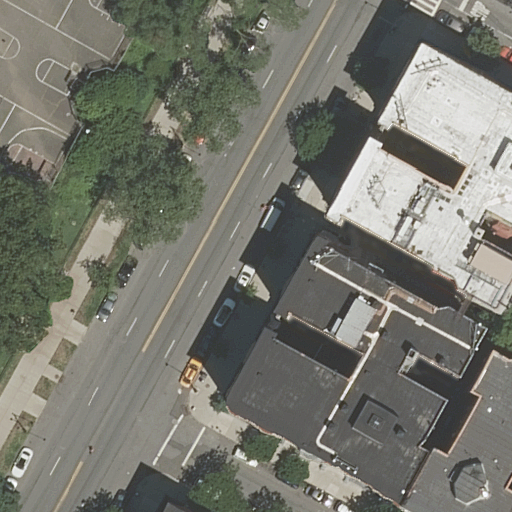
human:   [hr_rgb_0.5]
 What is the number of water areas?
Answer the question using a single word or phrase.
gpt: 0

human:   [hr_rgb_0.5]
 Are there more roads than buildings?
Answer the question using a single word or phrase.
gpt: no

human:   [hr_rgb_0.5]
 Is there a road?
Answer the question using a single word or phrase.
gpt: yes

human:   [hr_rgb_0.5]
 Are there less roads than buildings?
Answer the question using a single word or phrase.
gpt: yes

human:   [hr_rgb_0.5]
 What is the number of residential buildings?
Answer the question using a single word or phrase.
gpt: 4

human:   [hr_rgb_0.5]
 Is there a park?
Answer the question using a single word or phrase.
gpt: yes

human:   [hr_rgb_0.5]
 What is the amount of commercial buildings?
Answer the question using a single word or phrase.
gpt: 0

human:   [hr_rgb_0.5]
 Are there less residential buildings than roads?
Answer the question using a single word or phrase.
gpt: no

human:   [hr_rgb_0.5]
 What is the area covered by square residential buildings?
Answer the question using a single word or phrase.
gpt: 0m2

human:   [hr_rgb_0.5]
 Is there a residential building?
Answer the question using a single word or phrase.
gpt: yes

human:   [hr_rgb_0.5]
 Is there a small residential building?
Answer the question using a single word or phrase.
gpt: yes

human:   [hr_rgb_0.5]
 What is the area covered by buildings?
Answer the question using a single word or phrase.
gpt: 1735m2

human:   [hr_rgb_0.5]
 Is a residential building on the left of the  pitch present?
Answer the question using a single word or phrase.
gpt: no

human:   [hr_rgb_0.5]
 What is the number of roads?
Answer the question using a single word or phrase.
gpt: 3

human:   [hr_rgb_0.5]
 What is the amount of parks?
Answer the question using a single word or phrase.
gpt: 1

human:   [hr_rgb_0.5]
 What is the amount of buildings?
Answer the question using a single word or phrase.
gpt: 4

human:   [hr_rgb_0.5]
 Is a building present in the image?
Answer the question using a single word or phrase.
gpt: yes

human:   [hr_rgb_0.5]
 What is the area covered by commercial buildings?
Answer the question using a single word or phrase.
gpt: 0m2

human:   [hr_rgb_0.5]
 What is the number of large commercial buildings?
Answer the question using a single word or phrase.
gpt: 0

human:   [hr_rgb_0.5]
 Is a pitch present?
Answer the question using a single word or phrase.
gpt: yes

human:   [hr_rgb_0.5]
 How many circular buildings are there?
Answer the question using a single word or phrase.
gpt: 0

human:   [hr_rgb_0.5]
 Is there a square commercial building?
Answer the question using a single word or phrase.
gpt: no

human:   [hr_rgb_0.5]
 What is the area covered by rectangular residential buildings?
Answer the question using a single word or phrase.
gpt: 0m2

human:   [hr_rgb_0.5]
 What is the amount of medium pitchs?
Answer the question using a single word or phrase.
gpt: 1

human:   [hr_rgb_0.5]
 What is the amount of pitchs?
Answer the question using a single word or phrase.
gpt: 1

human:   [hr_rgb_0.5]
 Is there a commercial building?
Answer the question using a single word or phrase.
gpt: no

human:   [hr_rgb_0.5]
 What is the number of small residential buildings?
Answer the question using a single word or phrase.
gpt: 1

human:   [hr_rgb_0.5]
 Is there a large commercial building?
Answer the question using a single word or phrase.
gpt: no

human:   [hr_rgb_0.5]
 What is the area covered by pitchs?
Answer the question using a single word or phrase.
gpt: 446m2

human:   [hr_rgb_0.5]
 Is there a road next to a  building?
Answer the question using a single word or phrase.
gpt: yes

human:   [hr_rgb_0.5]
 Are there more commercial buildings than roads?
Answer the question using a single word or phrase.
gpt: no

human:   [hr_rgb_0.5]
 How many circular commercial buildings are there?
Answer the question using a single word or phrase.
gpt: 0

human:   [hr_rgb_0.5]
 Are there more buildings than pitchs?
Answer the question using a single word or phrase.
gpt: yes

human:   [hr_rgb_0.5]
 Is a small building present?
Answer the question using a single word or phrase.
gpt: yes

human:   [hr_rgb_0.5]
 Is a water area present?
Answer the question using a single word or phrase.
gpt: no

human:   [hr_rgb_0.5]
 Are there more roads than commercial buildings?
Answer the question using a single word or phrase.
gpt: yes

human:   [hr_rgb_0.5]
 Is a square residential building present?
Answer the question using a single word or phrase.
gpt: no

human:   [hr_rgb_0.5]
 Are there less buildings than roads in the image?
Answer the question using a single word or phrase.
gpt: no

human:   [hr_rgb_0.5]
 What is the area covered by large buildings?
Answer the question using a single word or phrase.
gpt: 1281m2

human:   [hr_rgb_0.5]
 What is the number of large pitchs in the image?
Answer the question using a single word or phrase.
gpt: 0

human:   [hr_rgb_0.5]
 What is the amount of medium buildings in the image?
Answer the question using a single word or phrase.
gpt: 2

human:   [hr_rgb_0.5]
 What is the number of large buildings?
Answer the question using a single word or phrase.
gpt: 1

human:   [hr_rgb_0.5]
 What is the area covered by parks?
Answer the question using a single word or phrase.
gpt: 10345m2

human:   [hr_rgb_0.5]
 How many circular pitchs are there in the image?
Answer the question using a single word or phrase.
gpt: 0

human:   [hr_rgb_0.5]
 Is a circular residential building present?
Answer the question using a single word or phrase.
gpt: no

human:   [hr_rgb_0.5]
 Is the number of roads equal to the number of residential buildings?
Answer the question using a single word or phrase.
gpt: no

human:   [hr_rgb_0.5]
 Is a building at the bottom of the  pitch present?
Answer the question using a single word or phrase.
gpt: yes

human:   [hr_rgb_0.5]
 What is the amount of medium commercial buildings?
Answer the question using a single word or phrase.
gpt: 0

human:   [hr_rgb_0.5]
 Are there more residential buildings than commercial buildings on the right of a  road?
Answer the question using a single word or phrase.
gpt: yes

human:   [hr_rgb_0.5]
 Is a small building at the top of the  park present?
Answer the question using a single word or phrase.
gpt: yes

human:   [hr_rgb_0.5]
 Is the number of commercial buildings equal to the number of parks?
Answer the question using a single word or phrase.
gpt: no

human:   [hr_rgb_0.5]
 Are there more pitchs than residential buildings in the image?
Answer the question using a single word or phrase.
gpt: no

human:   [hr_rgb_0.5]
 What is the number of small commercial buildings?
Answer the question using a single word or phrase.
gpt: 0

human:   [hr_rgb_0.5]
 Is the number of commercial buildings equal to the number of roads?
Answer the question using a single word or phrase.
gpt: no

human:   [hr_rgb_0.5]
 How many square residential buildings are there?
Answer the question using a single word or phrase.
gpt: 0

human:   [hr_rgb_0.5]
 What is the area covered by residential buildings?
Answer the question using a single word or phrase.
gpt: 1735m2

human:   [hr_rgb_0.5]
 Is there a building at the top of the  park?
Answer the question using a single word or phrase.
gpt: yes

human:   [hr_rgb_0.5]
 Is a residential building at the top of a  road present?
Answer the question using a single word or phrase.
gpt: yes

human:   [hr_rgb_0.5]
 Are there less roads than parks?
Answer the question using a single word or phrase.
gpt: no

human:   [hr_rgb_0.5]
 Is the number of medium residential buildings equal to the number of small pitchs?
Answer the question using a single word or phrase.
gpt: no

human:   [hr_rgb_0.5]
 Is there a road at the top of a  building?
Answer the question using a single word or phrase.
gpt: yes

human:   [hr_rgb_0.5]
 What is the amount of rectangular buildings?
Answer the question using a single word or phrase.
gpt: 1

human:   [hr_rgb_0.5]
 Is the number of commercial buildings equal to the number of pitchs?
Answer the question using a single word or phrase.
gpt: no

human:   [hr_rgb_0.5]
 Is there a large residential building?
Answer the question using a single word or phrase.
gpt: yes